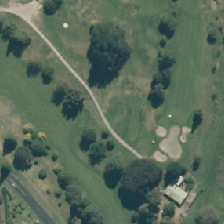
Land cover: urban_parkland